Question: I'm having troubles creating a stacked barchart with aggregate data. When dealing with aggregate tables from other people's reports I generally use Excel, but I'd like to start doing all my charts in R, possibly with lattice or ggplot. In Excel doing a stacked barchart of the following aggregate data takes a couple of clicks (Insert, Column Charts, Stacked Column), and you get something like this..
Besides wanting to this chart in R I also want to use ggplot's faceting,i.e. put two stacked barcharts side by side in ggplot to compare two groups (A and B).I've played around with other charts and this seems the best choice. This is the data.The Excel chart only shows group A (the numbers are percentages).
'''
D<-as.data.frame(structure(list(Group = c("A", "A", "A", "A", "A",
"A", "B", "B", "B", "B", "B", "B"
), Education = c("NVQ Level 4 and above", "NVQ Level3", "NVQ Level 2",
"Below NVQ Level 2", "Other qualification", "No qualification",
"NVQ Level 4 and above", "NVQ Level3", "NVQ Level 2", "Below NVQ Level 2",
"Other qualification", "No qualification"), Full.Time = c(47,
27, 23, 17, 18, 9, 36, 26, 22, 22, 27, 12), PT.16.hours = c(20,
24, 22, 18, 18, 12, 22, 21, 21, 22, 14, 10), PT.16.hours.1 = c(12,
11, 10, 11, 13, 5, 24, 25, 25, 20, 16, 12)), .Names = c("Group",
"Education", "Full.Time", "PT>16.hours", "PT<16.hours")))
'''
Before getting to the faceting to show the difference in the two groups, I'm actually having troubles creating a single stacked bar chart (like the one above) with ggplot2. I'm guessing I shouldn't have 3 variables (FullTime,PT,PT>16 hours), but rather single rows for each case, so instead of having
'''
A NVQ Level 4 and above 47 20 12
A NVQ Level3 27 24 11
'''
I should have
'''
Group Education Work Percentage
A NVQ Level 4 and above Full Time 47
A NVQ Level 4 and above PT>16 hours 20
'''
If this is the only way to get ggplot to do the chart, how would you change from one format to the other with a few lines of code?I often find this type of data so it would be good to have a standardised procedure. I've also played around with the ggplot option 'identity' but haven't had much success.
Any help would be much appreciated.
Thanks
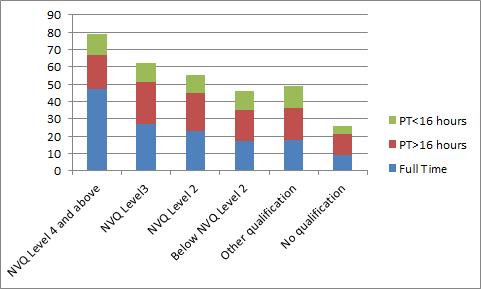
Answer: 'reshape' your data:
'''
library(reshape2)
df <- melt(D)
'''
And simply plot it :)
'''
ggplot(df, aes(x = factor(Education), y = value, fill = factor(variable))) +
geom_bar() + facet_grid(.~Group) +
ylab('') + xlab('') + opts(title = '') + scale_fill_discrete('') +
theme_bw() +
opts(axis.text.x=theme_text(angle = 45, hjust = 1, vjust = 1))
'''
Where the first line creates sets aesthetics, second line adds 'bar' layer and the 'facet', on the 3rd line we remove unwanted texts from the plot, the 4th line sets the 'b&w' theme and on the last line we rotate the x asis labels.